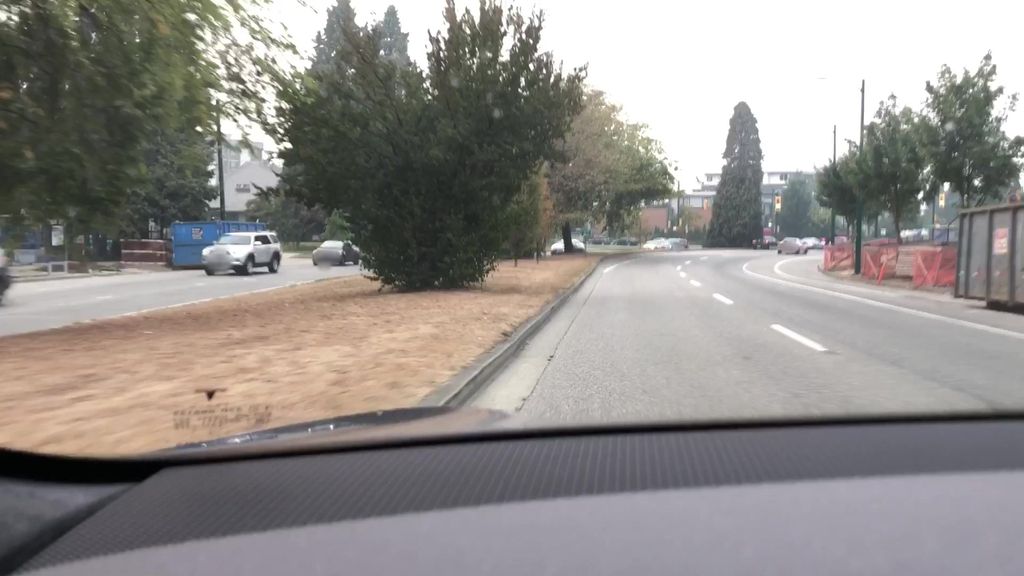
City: vancouver